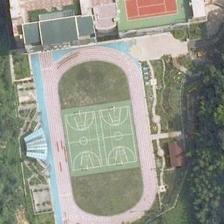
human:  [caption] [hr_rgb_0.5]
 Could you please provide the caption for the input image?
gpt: a playground with two basketball fields in it is next to a red tennis court .

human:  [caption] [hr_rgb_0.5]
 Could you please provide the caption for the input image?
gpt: several buildings and many green trees are around a playground with two basketball fields in it .

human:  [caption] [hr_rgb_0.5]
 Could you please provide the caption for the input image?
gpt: in the area between bushes, a sport park including tennis courts and basketball courts can be seen .

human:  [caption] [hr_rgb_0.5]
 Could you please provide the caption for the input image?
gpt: a playground with two basketball fields in it and a tennis court next to it is surrounded by green trees .

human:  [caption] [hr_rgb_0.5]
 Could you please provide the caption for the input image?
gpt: a playground with two basketball fields in it and a tennis court next to it is surrounded by green trees .